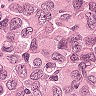
Metastatic tissue present: yes